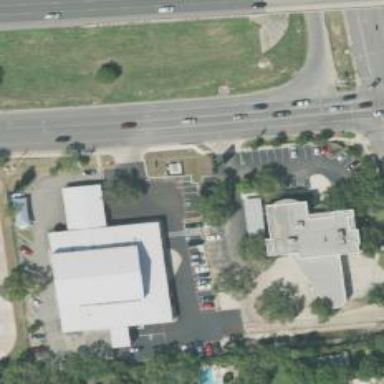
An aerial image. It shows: Car rental facility.